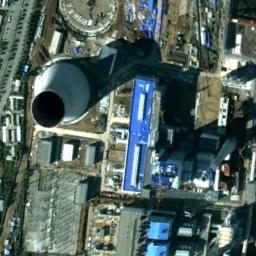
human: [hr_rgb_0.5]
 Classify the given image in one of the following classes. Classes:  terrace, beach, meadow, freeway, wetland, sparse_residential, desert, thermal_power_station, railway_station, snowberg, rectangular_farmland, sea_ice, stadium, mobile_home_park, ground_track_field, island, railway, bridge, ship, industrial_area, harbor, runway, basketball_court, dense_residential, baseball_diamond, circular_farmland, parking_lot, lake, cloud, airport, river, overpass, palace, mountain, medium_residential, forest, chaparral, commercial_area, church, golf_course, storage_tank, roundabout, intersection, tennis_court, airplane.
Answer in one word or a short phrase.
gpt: thermal_power_station